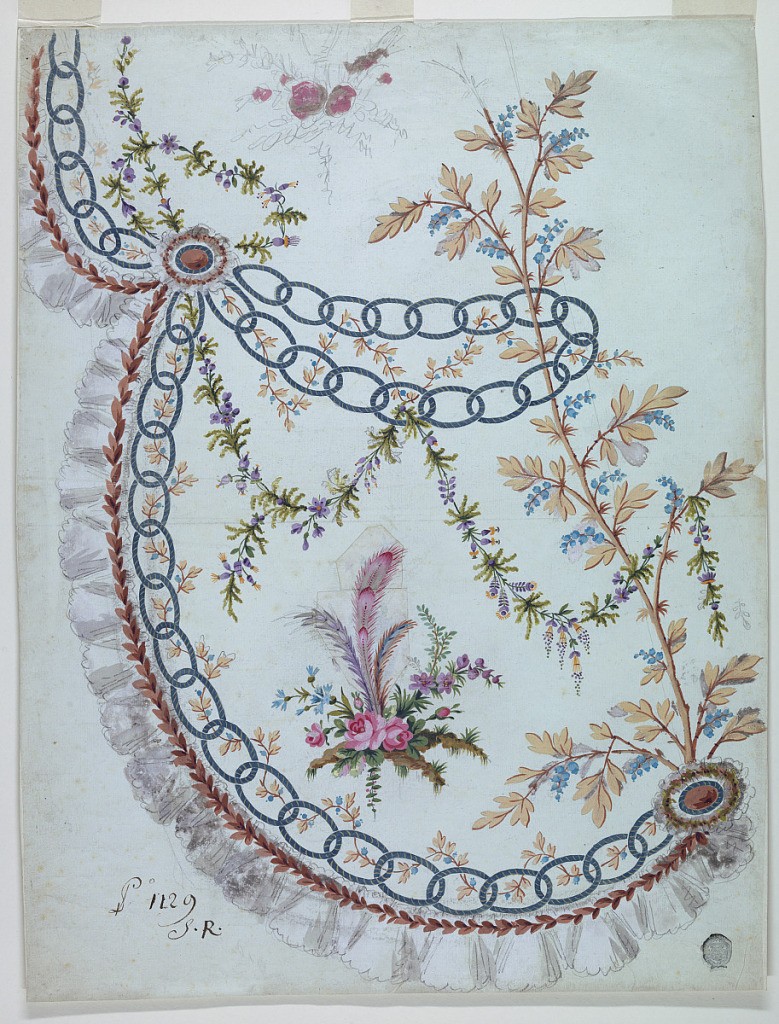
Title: Design for the Embroidery of the Lower Front Part of an Overskirt of the "Fabrique de St. Ruf"
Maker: Fabrique de Saint Ruf, Lyon, France
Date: ca. 1785
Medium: Graphite, brush and gouache, oxidized white on paper
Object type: Drawing
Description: A frill is shown along the left hem. Ovoidal rings form a chain inside which is intertwined with a waved bough garland. One slope of the chain is directed into the wedge and surrounds the top of a tall plant rising from a bottom rosette. Flower garlands start from another rosette in the corner between two segments of the skirt. Plants with naturalistic and fantastic flowers are suggested in the remaining spaces. The lower one is entirely shown. It contains three feathery leaves added to two slips of paper which cover the original motif, an urn. Written bottom left: "po 1129 / S. R."